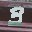
Label: 3